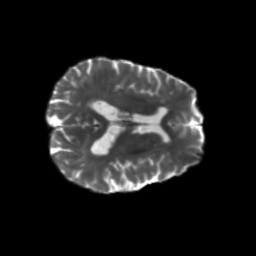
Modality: T2w
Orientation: axial
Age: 76
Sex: female
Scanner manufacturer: siemens
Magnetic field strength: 3 T
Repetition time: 5.47 s
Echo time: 0.0854 s